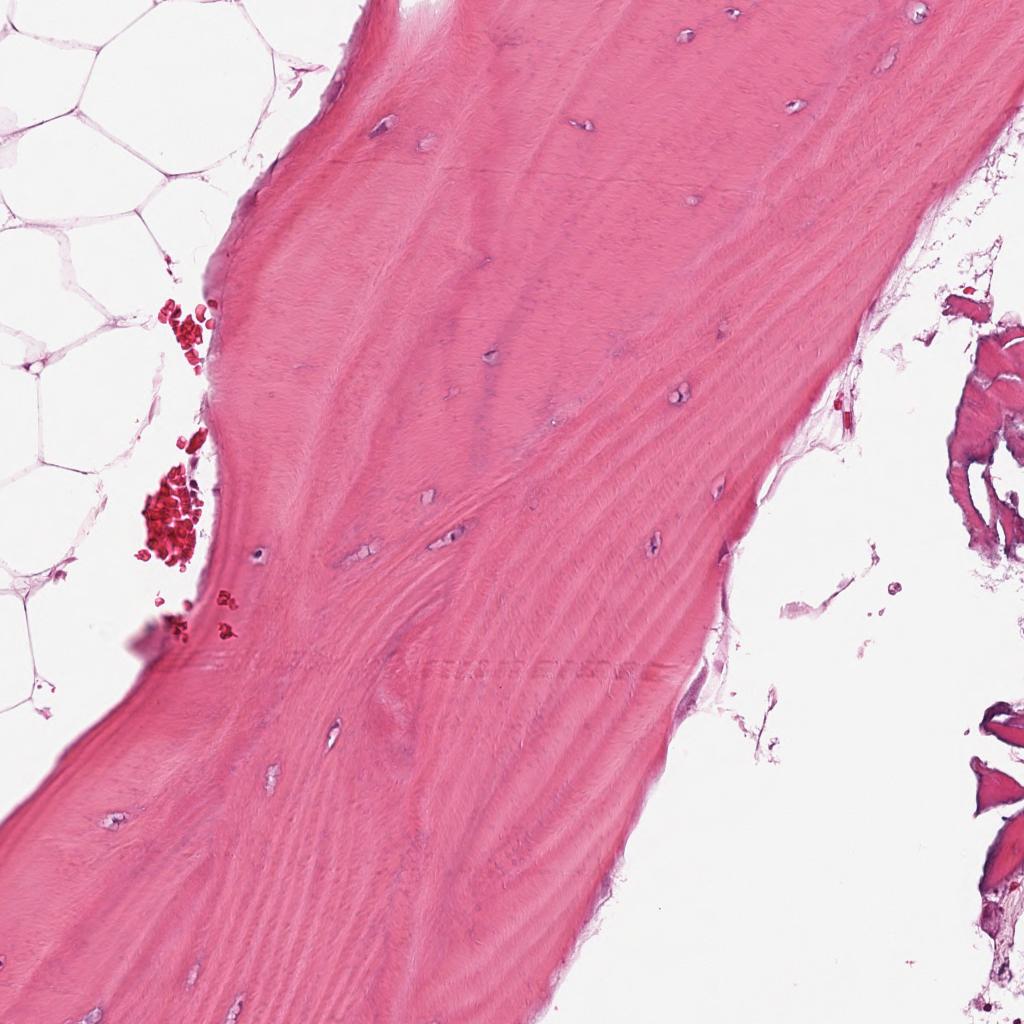
Label: Non-Tumor